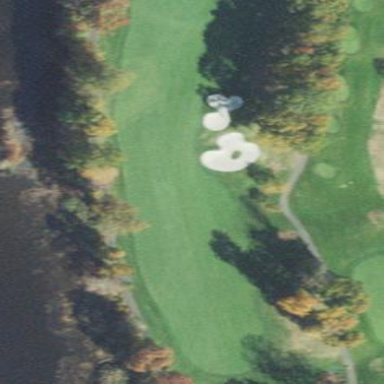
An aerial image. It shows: Golf fairway surrounded by grass.